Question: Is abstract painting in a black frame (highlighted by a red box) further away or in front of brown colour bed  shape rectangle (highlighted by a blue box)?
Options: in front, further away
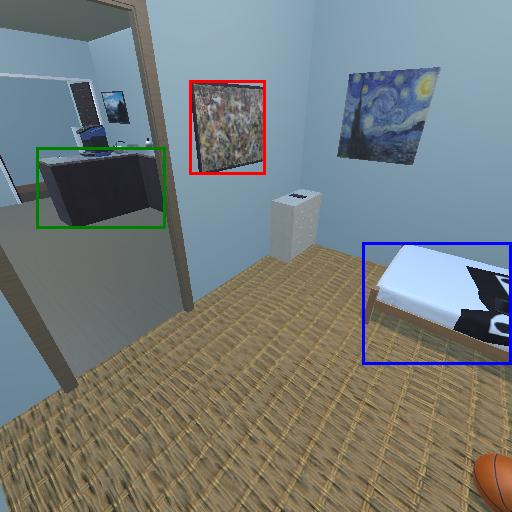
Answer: in front